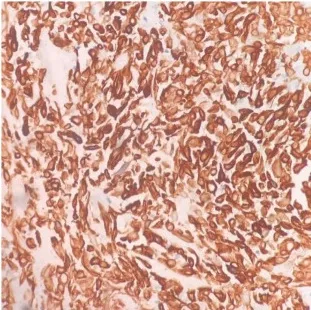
Pathological images and immunohistochemistry staining were conducted as follows: Tumor tissue sections stained (HE x400), The tumor cells exhibit a pattern of solid nests, glandular formations, and reticular arrangements. Some of the nest formations show central keratinization. CK-7 immunohistochemical staining exhibited diffuse positivity. X400).
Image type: pathology (immunostaining)